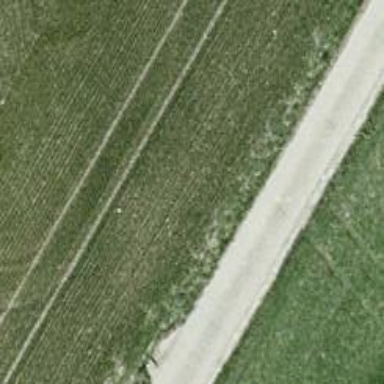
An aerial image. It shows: Paved track road with grade1 track type.